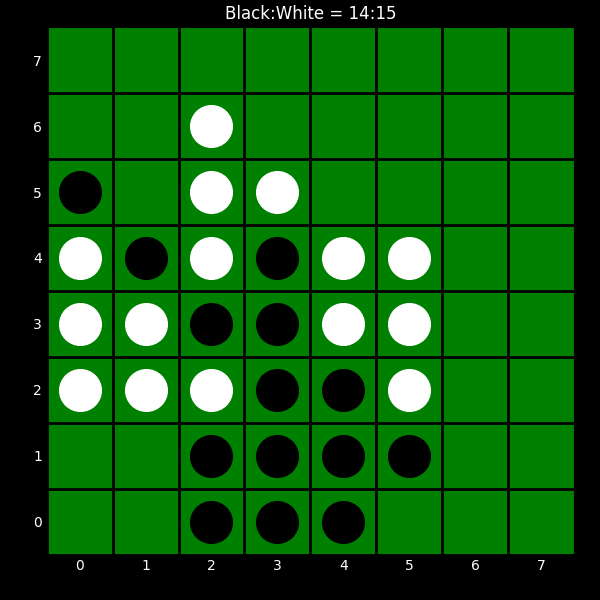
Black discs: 14
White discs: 15